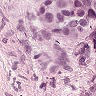
Metastatic tissue present: yes